Question: Ok, so I failed to post my code properly last time ... I am the newbie. I altered things a bit and I am trying to get the video to play out of a uiTableView. I don't get a crash, I just get a black screen for about 20 seconds and then the simulator or iPhone returns to the uiTableView. When I select "option 1", I get the alert as expected. I am using Xcode 4.2 developing for iOS 4.0.
I have been searching and banging my head for a few days and any help is appreciated.
Here is my .h
'''
#import <UIKit/UIKit.h>
#import <MediaPlayer/MediaPlayer.h>
@interface faq2 : UITableViewController
{
NSArray *faqList;
}
@property (nonatomic, strong) NSArray *faqList;
-(IBAction)playMovie;
@end
'''
Here is my .m
'''
-(IBAction)playMovie
{
NSString *filepath = [[NSBundle mainBundle] pathForResource:@"WhatFinalTake" ofType:@"mp4"];
NSURL *fileURL = [NSURL fileURLWithPath:filepath];
MPMoviePlayerController *moviePlayerController = [[MPMoviePlayerController alloc] initWithContentURL:fileURL];
[[NSNotificationCenter defaultCenter] addObserver:self
selector:@selector(moviePlaybackComplete:)
name:MPMoviePlayerPlaybackDidFinishNotification
object:moviePlayerController];
[self.view addSubview:moviePlayerController.view];
moviePlayerController.fullscreen = YES;
[moviePlayerController play];
}
- (void)moviePlaybackComplete:(NSNotification *)notification
{
MPMoviePlayerController *moviePlayerController = [notification object];
[[NSNotificationCenter defaultCenter] removeObserver:self
name:MPMoviePlayerPlaybackDidFinishNotification
object:moviePlayerController];
[moviePlayerController.view removeFromSuperview];
}
- (void)viewDidLoad
{
[super viewDidLoad];
// Do any additional setup after loading the view from its nib.
self.faqList = [[NSArray alloc] initWithObjects:
@"Play Movie",
@"Option 1", nil];
self.title = @"Frequently Asked Questions";
}
- (void)viewDidUnload
{
[super viewDidUnload];
// Release any retained subviews of the main view.
self.faqList = nil;
}
- (NSInteger)numberOfSectionsInTableView:(UITableView *)tableView
{
// Return the number of sections.
return 1;
}
- (NSInteger)tableView:(UITableView *)tableView numberOfRowsInSection:(NSInteger)section
{
// Return the number of rows in the section.
return [faqList count];
}
- (UITableViewCell *)tableView:(UITableView *)tableView cellForRowAtIndexPath:(NSIndexPath *)indexPath
{
static NSString *CellIdentifier = @"Cell";
UITableViewCell *cell = [tableView dequeueReusableCellWithIdentifier:CellIdentifier];
if (cell == nil)
{
cell = [[UITableViewCell alloc] initWithStyle:UITableViewCellStyleDefault reuseIdentifier:CellIdentifier];
}
// Configure the cell.
cell.textLabel.text = [self.faqList objectAtIndex: [indexPath row]];
return cell;
}
- (void)tableView:(UITableView *)tableView didSelectRowAtIndexPath:(NSIndexPath *)indexPath
{
if (indexPath.row == 0)
{
[self playMovie];
}
else if (indexPath.row == 1)
{
UIAlertView *alert = [[UIAlertView alloc] initWithTitle:@"Option 1" message:@"Option 1" delegate:nil cancelButtonTitle:@"Close" otherButtonTitles:nil, nil];
[alert show];
}
}
'''
I am pretty sure I added the framework proplerly, but JIK here is the screenshot.

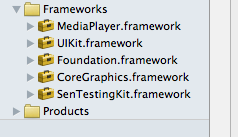
Answer: I have tested your code and found that your 'filePath' string is 'nil'. Try this :
'''
NSString *filepath = [NSString stringWithFormat:@"%@",[[NSBundle mainBundle] pathForResource:@"WhatFinalTake" ofType:@"mp4"]];
NSLog(@"%@",filepath);
NSURL *fileURL = [NSURL fileURLWithPath:filepath];
'''